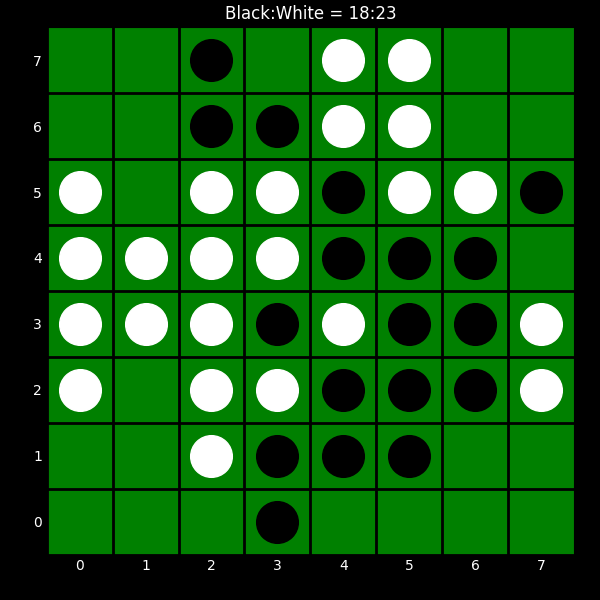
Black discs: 18
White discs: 23